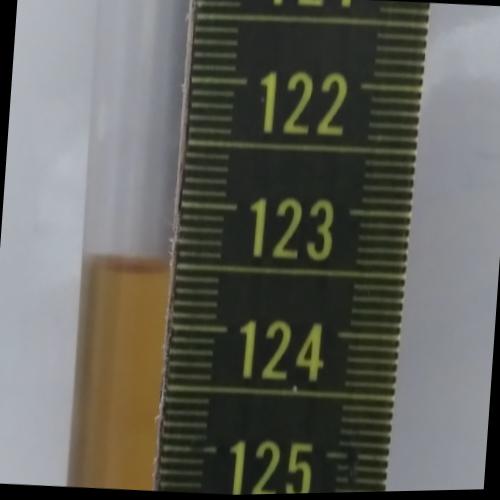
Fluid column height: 123.6 cm